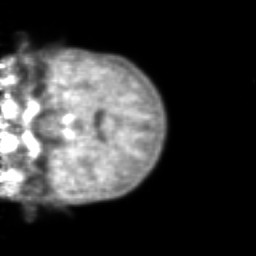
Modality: PET
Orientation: coronal
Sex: female
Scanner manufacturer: ge